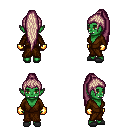
a pixel art fantasy rpg character, female body template, orc, green skin, brown robe, red pants, white blonde extra-long topknot hairstyle, gold gloves, gray slippers, four views (front, back, left, right), 2x2 character sprite sheet, small pixel art, hard edges, no anti-aliasing